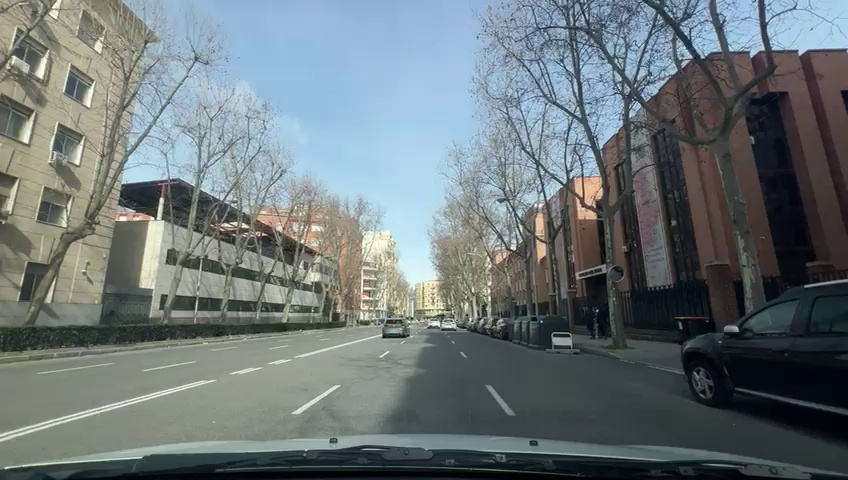
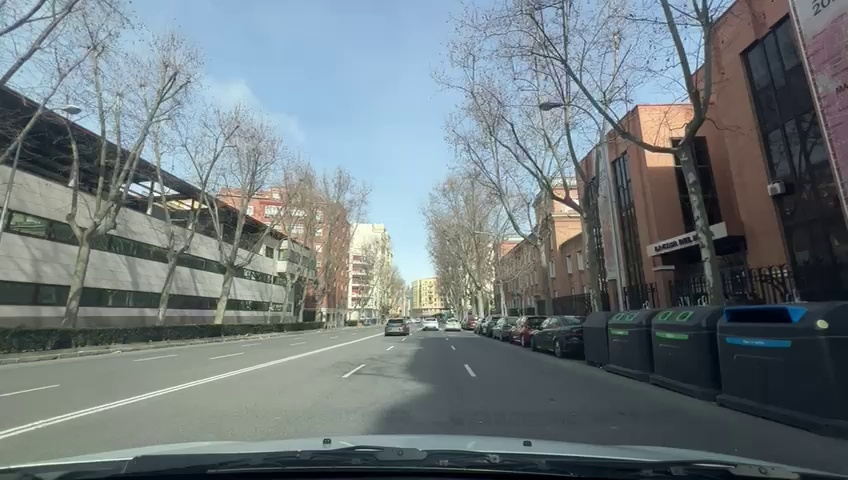
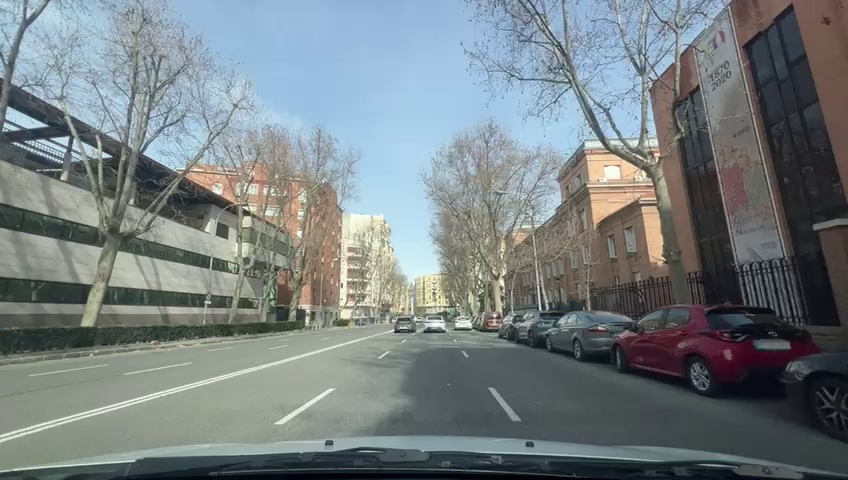
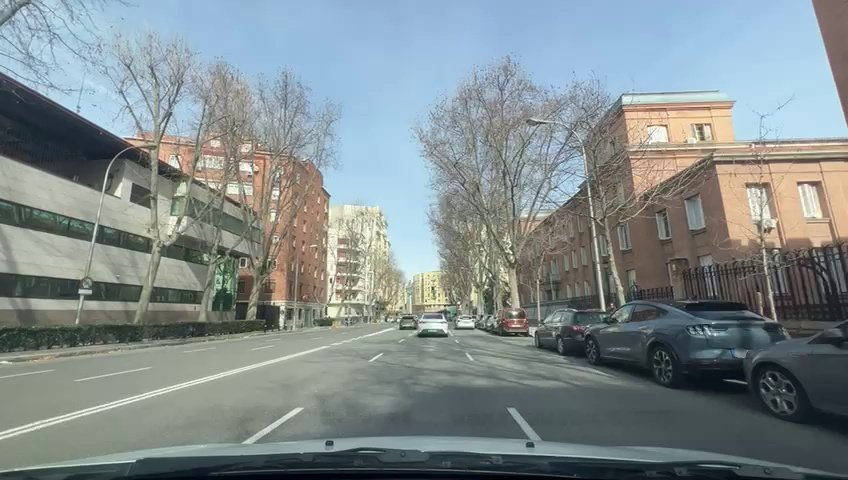
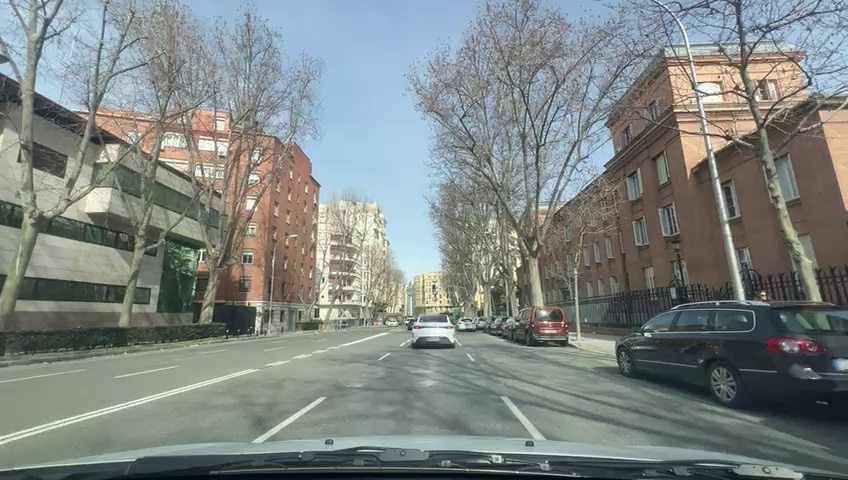
Situation: Leading braking
Question: Is there a vehicle directly ahead in the ego lane with brake lights on?
Answer: Yes
Reasoning: The vehicle ahead is stationary with active red braking lights.

Situation: Leading braking
Question: Is the distance between the ego vehicle and the vehicle ahead decreasing?
Answer: Yes
Reasoning: As the leading vehicle is stationary and the ego vehicle is still moving, the distance between them is reduced over time.

Situation: Leading braking
Question: Is either the ego vehicle or the leading vehicle stationary?
Answer: Yes
Reasoning: The leading vehicle is stationary with brake lights on.

Situation: Leading braking
Question: Is the ego vehicle decelerating due to dense traffic or congestion ahead?
Answer: Yes
Reasoning: There are multiple vehicles ahead of the ego vehicle.